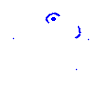
Particle: electron